Question: How can I populate data into GridView using LINQ data source.
Currently Im doing this manual with code bellow.

Here is my code:
'''
<asp:GridView ID="gridProcesses" runat="server" AutoGenerateColumns="False"
EnableModelValidation="True" Width="400px" DataKeyNames="ID">
<Columns>
<asp:BoundField HeaderText="Name" />
<asp:BoundField HeaderText="CPU" />
<asp:BoundField HeaderText="RAM" />
<asp:CommandField ButtonType="Button" SelectText="Kill" ShowSelectButton="True">
<ItemStyle HorizontalAlign="Center" Width="30px" />
</asp:CommandField>
</Columns>
</asp:GridView>
'''
code behind
'''
public partial class OsControl : System.Web.UI.UserControl
{
protected void Page_Load(object sender, EventArgs e)
{
}
private List<string> getTestData()
{
List<string> tData = new List<string>();
Random rand = new Random();
for (int i = 0; i < 10; i++)
{
tData.Add("proc" + i + "_" + rand.Next(100) + "_" + rand.Next(100));
}
return tData;
}
protected void btnLoad_Click(object sender, EventArgs e)
{
DataTable dtProcesses = new DataTable();
dtProcesses.Columns.Add("Name", System.Type.GetType("System.String"));
dtProcesses.Columns.Add("CPU", System.Type.GetType("System.Int32"));
dtProcesses.Columns.Add("RAM", System.Type.GetType("System.Int32"));
dtProcesses.Columns.Add("ID", System.Type.GetType("System.Int32"));
int id = 0;
foreach (string line in getTestData())
{
string[] items = line.Split('_');
DataRow row = dtProcesses.NewRow();
row["Name"] = items[0];
row["CPU"] = int.Parse(items[1]);
row["RAM"] = int.Parse(items[1]);
row["ID"] = id++;
dtProcesses.Rows.Add(row);
}
gridProcesses.DataSource = dtProcesses;
gridProcesses.DataBind();
}
}-
'''
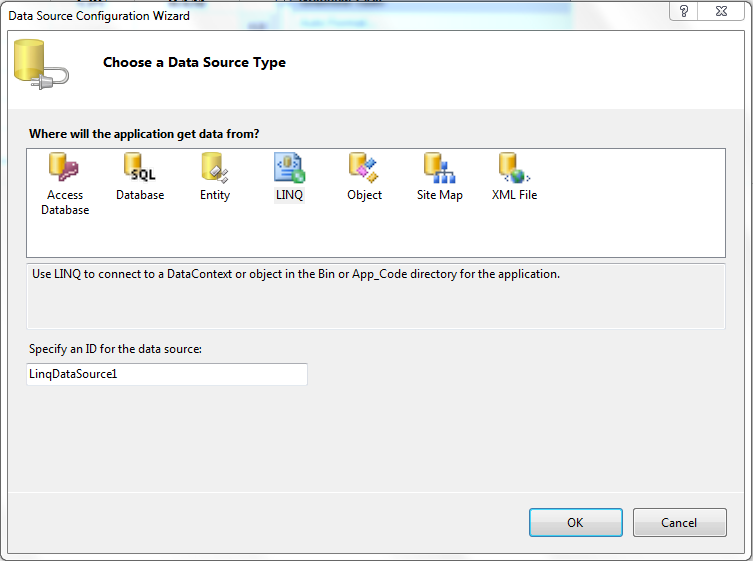
Answer: The following Scott Guthrie's blog post should help you:
<URL>